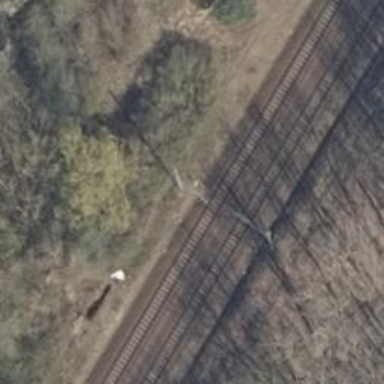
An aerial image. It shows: Railway signal.